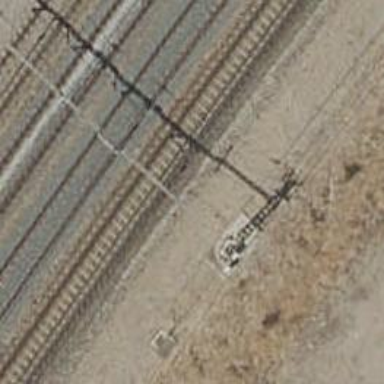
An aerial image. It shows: Railway track with contact line for electrification.